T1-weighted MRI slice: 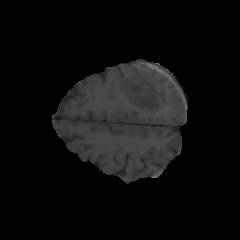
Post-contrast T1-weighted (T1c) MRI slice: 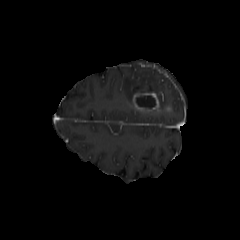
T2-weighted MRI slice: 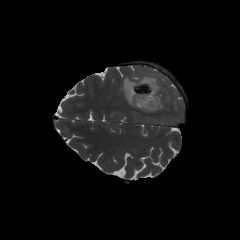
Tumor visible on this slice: yes